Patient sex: F
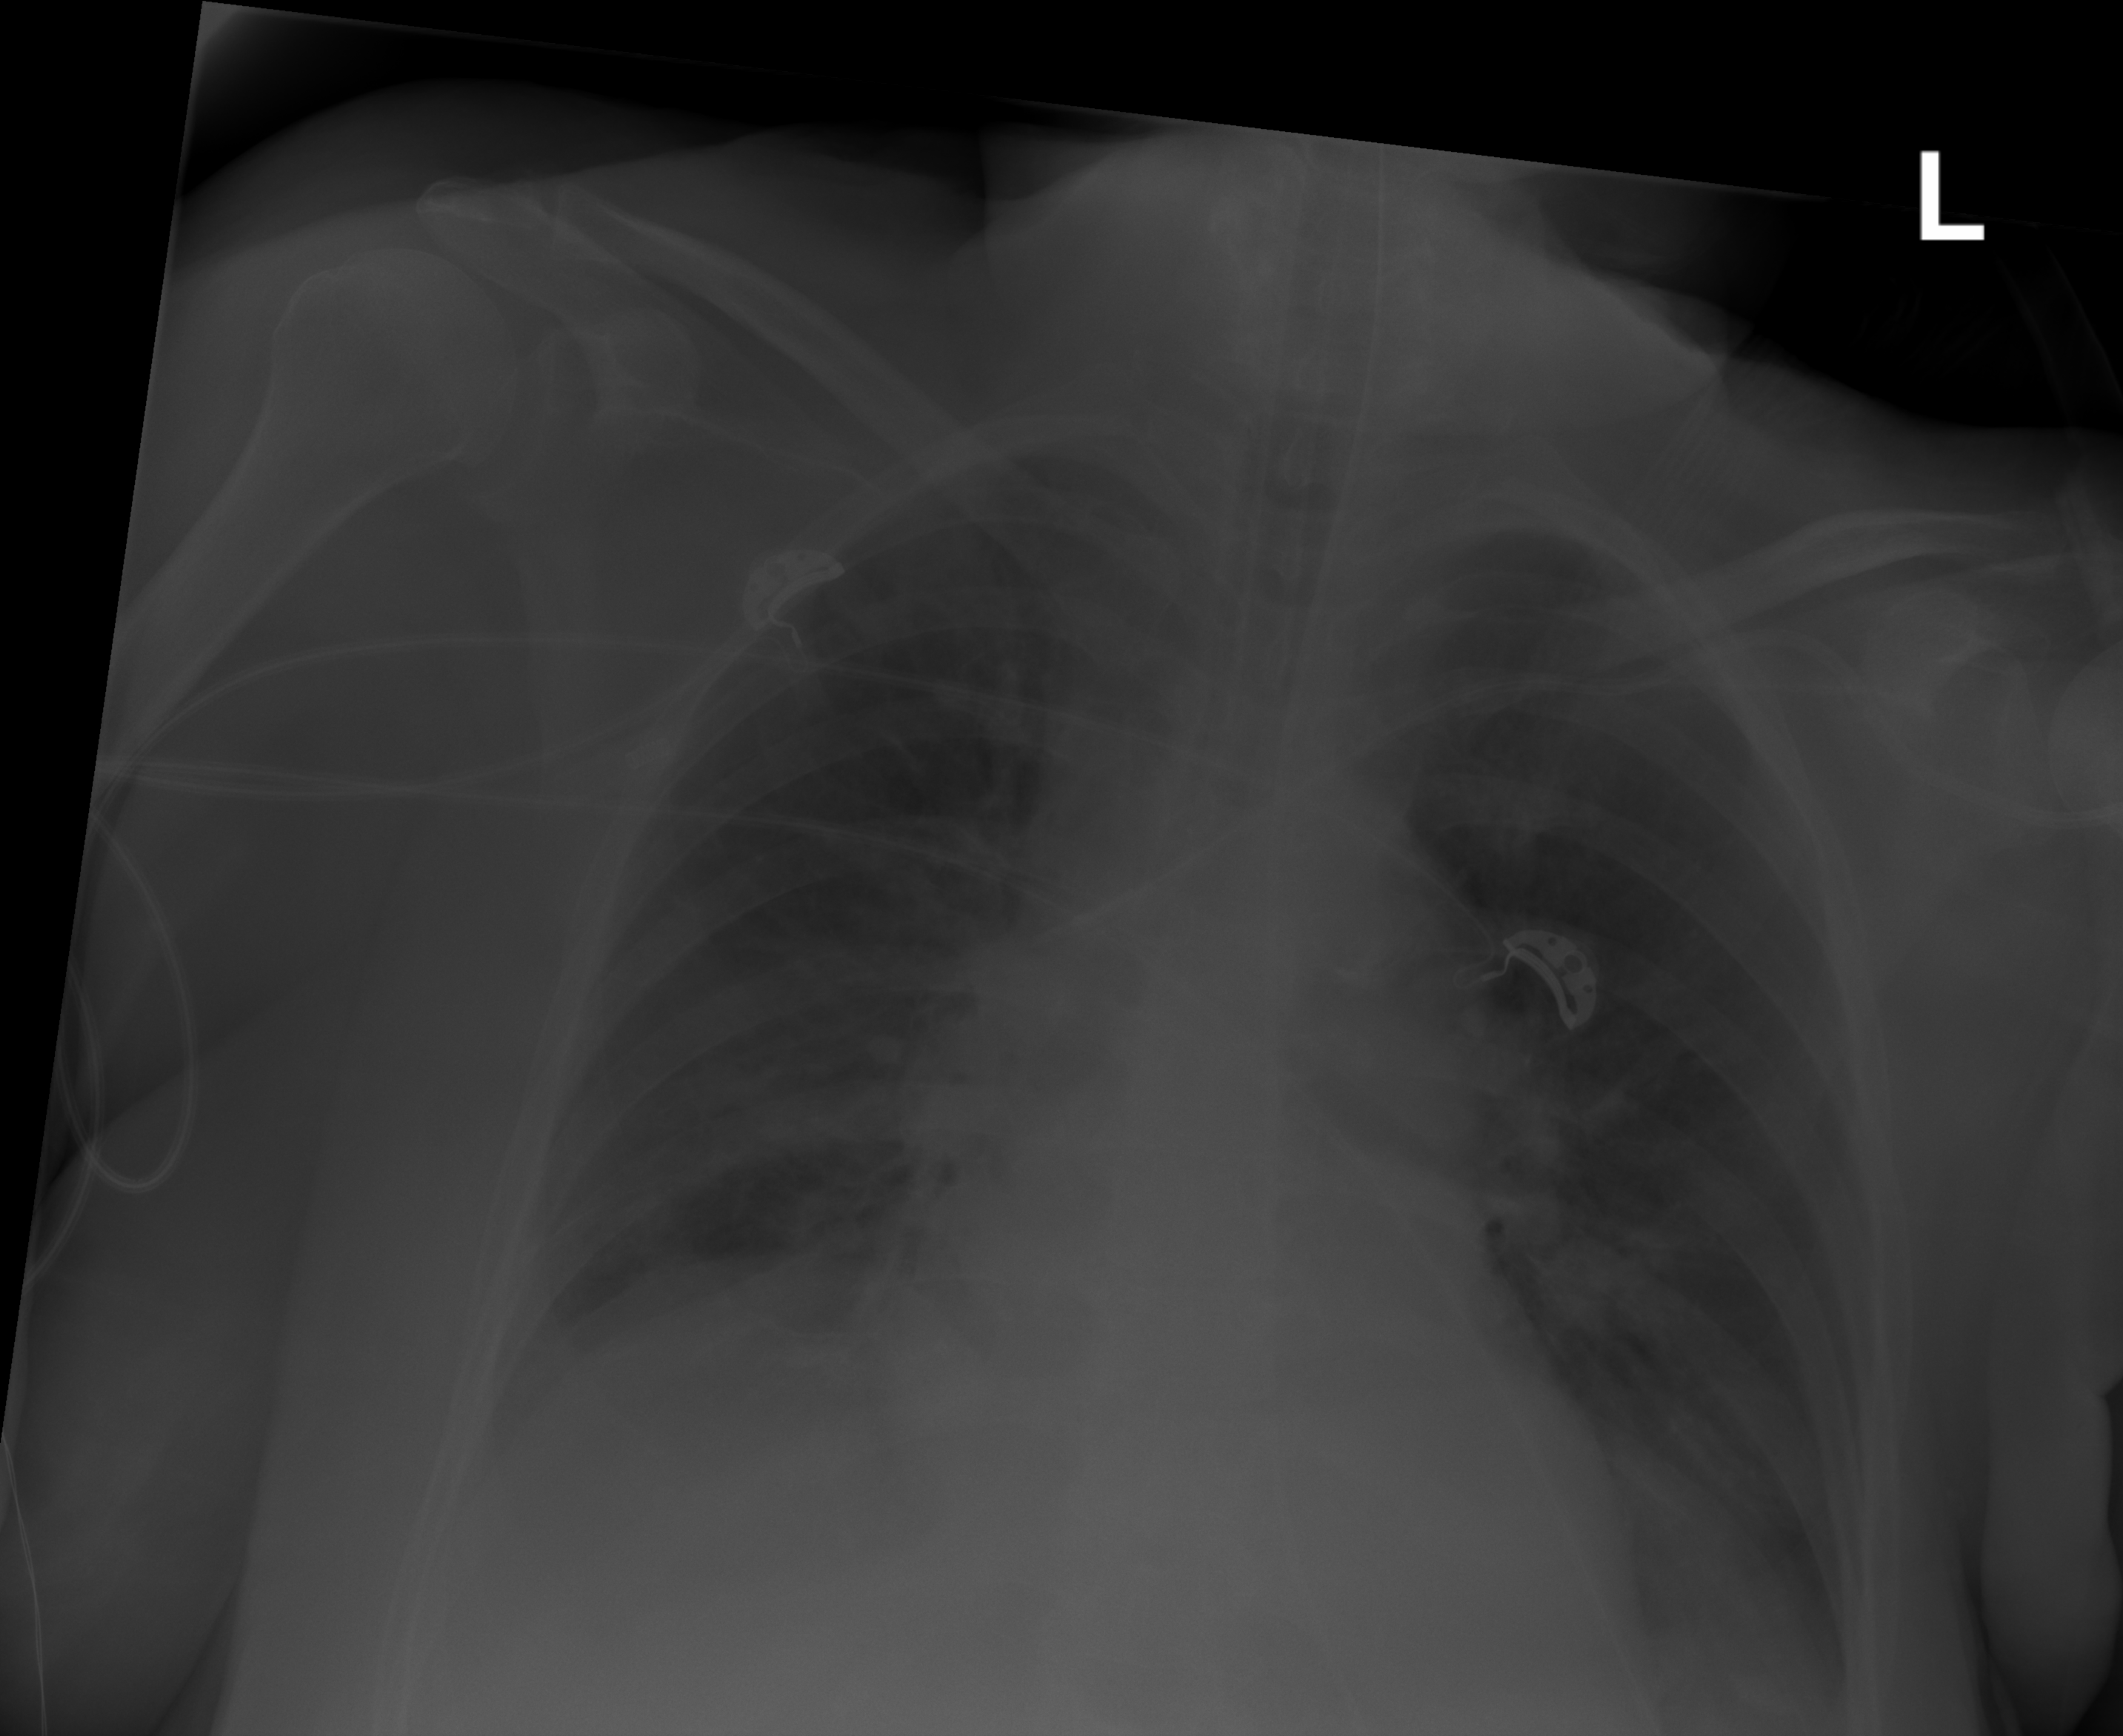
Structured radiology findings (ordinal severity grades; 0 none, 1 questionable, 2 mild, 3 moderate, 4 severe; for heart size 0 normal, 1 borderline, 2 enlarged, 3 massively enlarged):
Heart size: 0
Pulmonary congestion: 2
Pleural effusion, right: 1
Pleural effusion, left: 0
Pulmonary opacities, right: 0
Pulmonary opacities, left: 0
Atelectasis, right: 0
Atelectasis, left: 2